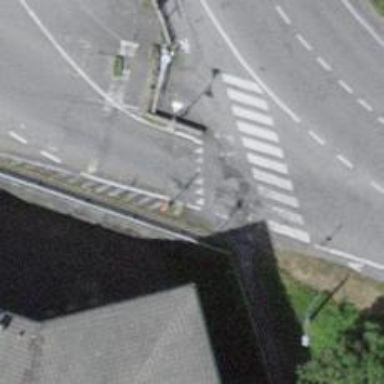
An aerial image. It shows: Lift gate barrier.